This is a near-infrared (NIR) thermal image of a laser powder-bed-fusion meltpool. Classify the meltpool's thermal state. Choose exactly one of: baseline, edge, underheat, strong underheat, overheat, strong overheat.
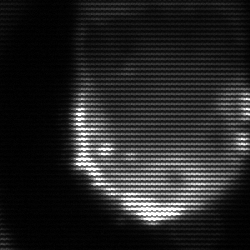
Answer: edge